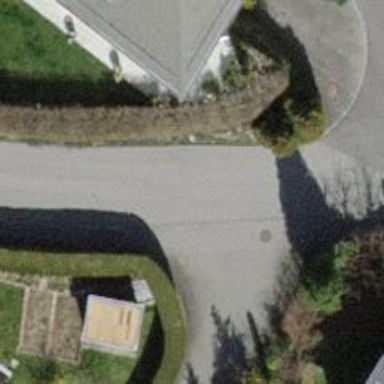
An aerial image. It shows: Residential road.